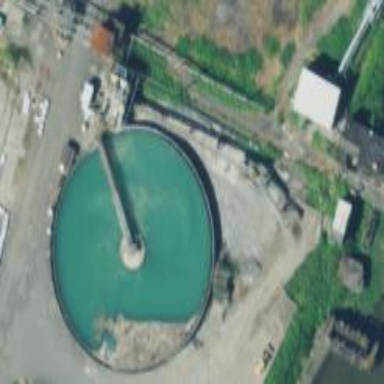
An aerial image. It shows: Storage tank for water.